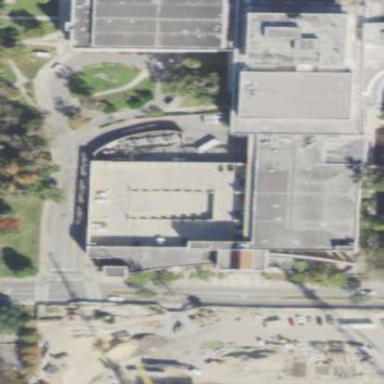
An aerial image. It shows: Grey-roofed university building utilized as shop.